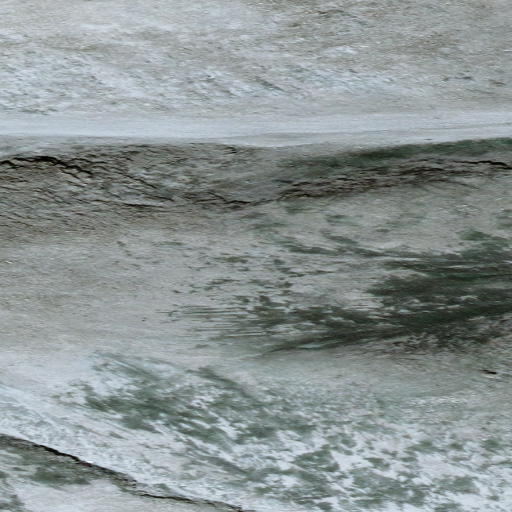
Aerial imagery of mountains in Alaska named Shubelik Mountains containing only unknown